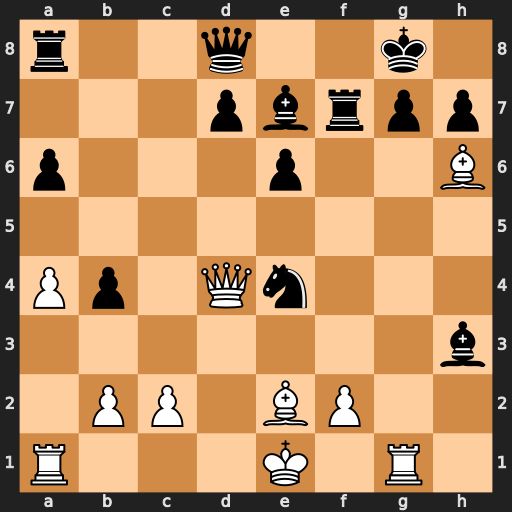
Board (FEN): r2q2k1/3pbrpp/p3p2B/8/Pp1Qn3/7b/1PP1BP2/R3K1R1
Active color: w
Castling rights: Q
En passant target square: -
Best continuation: Rxg7+ Kh8 Rxf7+